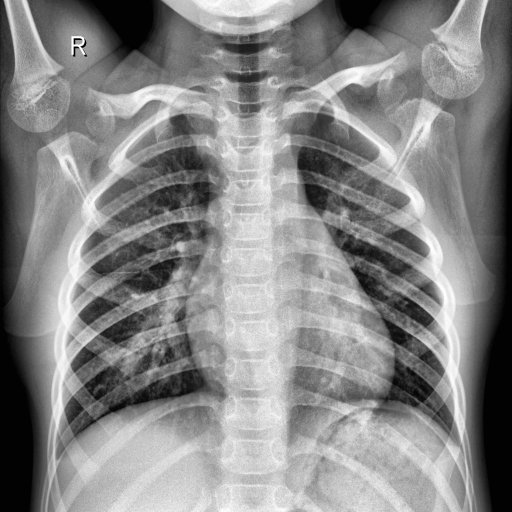
Finding: NORMAL